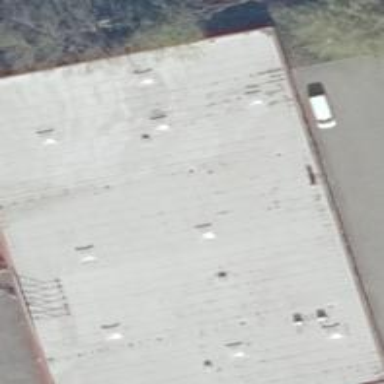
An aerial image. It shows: Furniture shop.